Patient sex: F
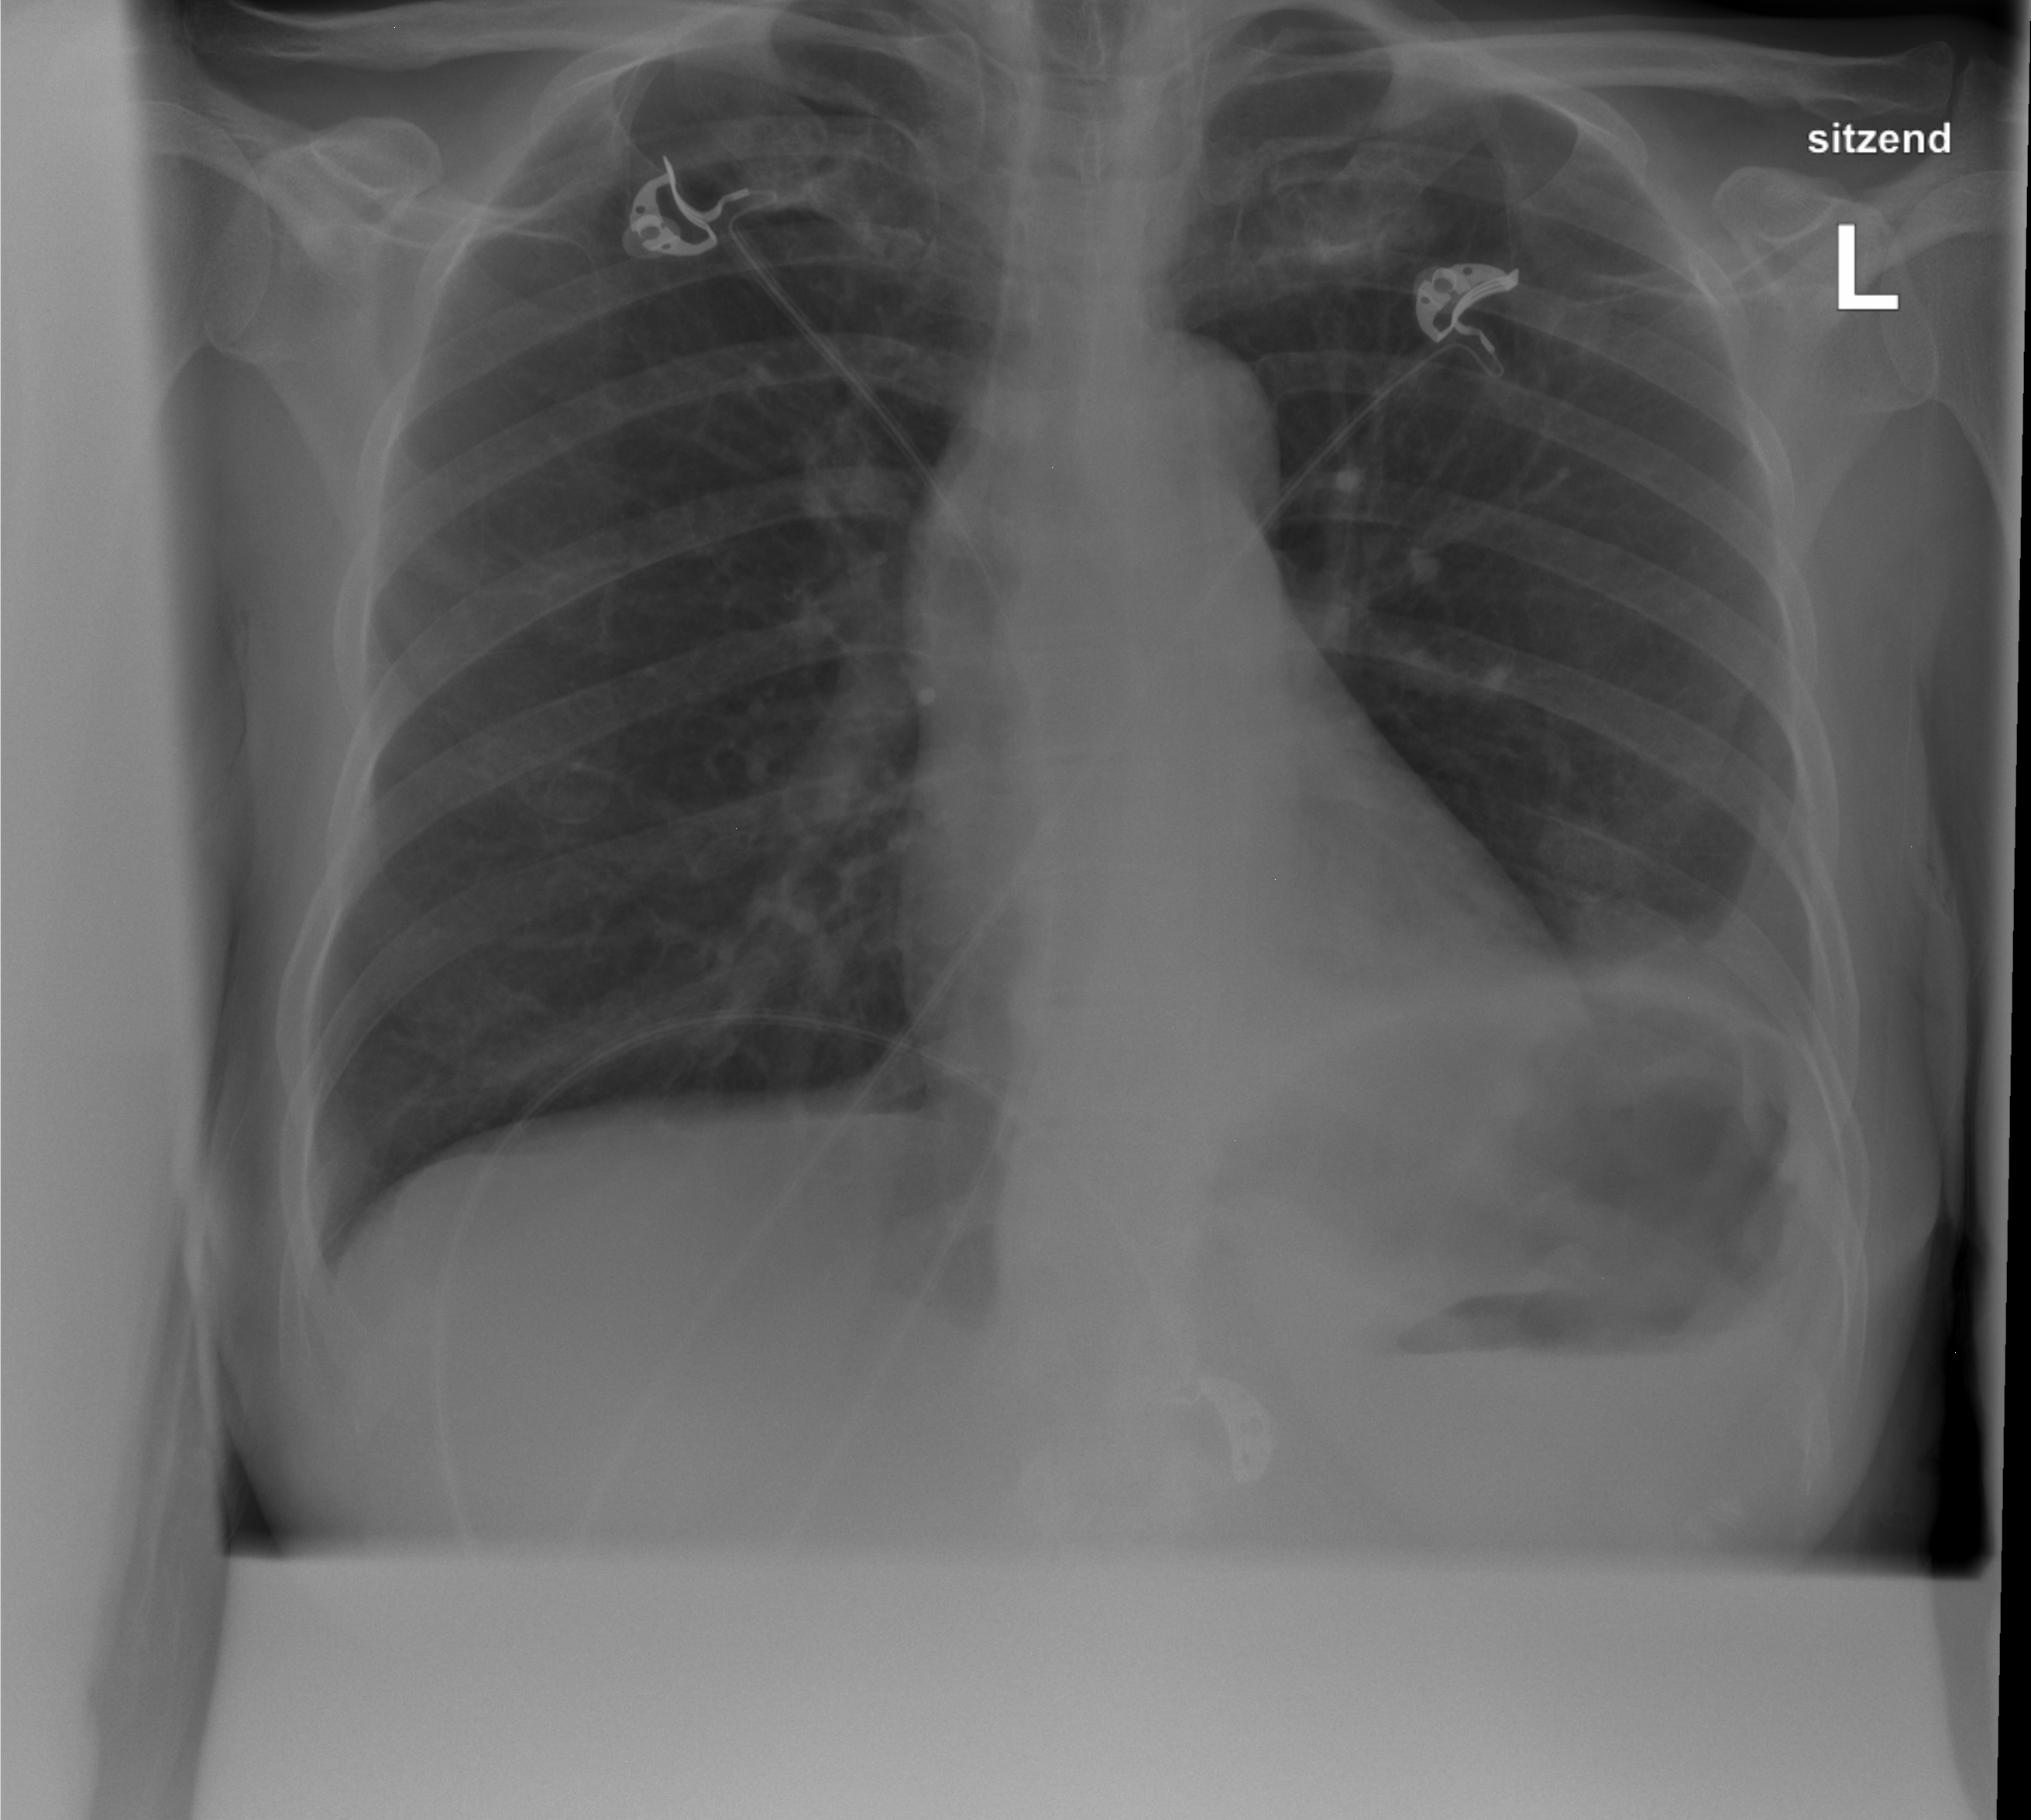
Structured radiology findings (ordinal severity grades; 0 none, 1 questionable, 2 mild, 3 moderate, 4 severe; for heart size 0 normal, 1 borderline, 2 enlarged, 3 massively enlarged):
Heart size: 0
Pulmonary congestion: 0
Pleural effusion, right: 0
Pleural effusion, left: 1
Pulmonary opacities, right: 0
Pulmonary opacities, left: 0
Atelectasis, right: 0
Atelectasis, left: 1